Question: I used XCode6 beta4 to develop my project via obj-c and Swift. After I've installed GM version every
'''
self.view.addSubview(startButton)
'''
Highlighted and also these lines are highlighted
'''
scene.view.paused
self.scene.removeAllActions()
self.view.bounds
'''
are SpriteKit classes changed or it's my fault or it's GM's bug?
error is SKView/SKScene does not have a member **** , but I checked it, it HAS those members.

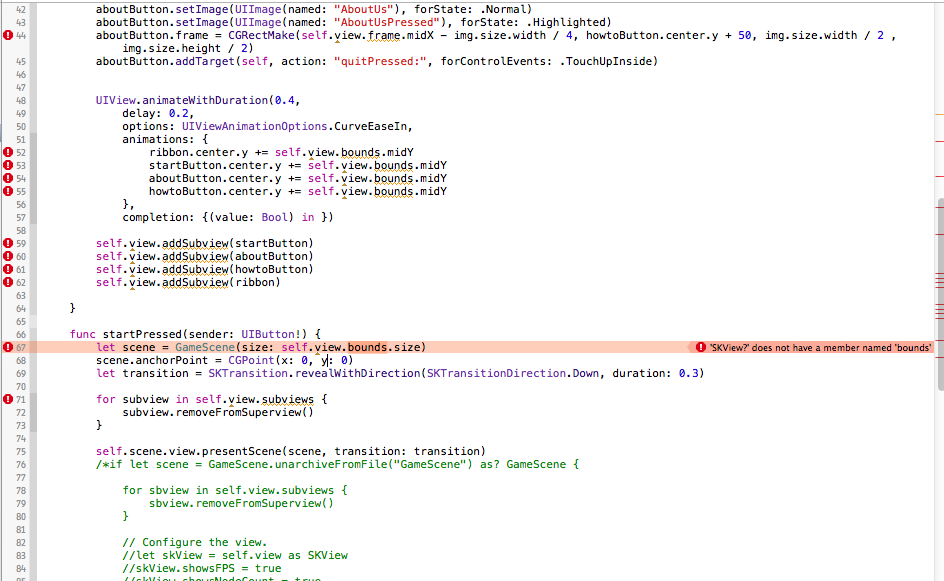
Answer: I know I've seen several effective duplicates already, but I'm not finding them at the moment, so here's a quick answer.
This has to do with how object parameters, return values, and properties in APIs are imported from ObjC to Swift. Earlier in the Xcode 6 beta period, all object params/returns/properties were imported as implicitly unwrapped optionals; e.g.
'''
// in SKScene:
var view: UIView!
// in SKNode:
var children: [AnyObject]!
'''
With an implicitly unwrapped optional (IUO), you can address 'view' directly (so code like 'self.view.bounds' is legal). It might not exist, in which case you'll get a crash. And some operations aren't possible on an IUO type that are possible on the type it contains. The best practice for IUOs is to check them for nil, using constructs like optional chaining and optional binding, before working with their contents.
The ObjC-to-Swift importer has to do this for all properties/params/returns that are pointers to ObjC objects because syntactically any pointer is allowed to be 'nil', even if in practice it will never be. Testing for 'nil' gets kinda cumbersome for APIs like 'SKNode.children' that are never 'nil' (it's an empty array in the no-children case).
Over the last few betas and the Xcode 6 GM, Apple audited several frameworks so that imported object pointers that can possibly be 'nil' (like 'UIViewController.view') import as explicit Optionals:
'''
// SKScene
var view: UIView?
'''
And object pointers that will never be 'nil' import as non-optional types:
'''
// SKNode
var children: [AnyObject]
'''
This means that you can safely reference 'node.children' without worrying about a crash and without needing to check it for 'nil'. But now that 'scene.view' is explicitly optional, you check it for nil before using it.
Depending on the scenario, you might choose any of several ways to test or otherwise deal with an optional:
- 'self.view!.bounds.size'- 'self.view?.bounds.size'- 'if let view = self.view { /* do something with */ view.bounds.size }'- 'if let size = self.view?.bounds.size { /* do something with */ size }'
Read up on <URL> in for details on the advantages and disadvantages of each.